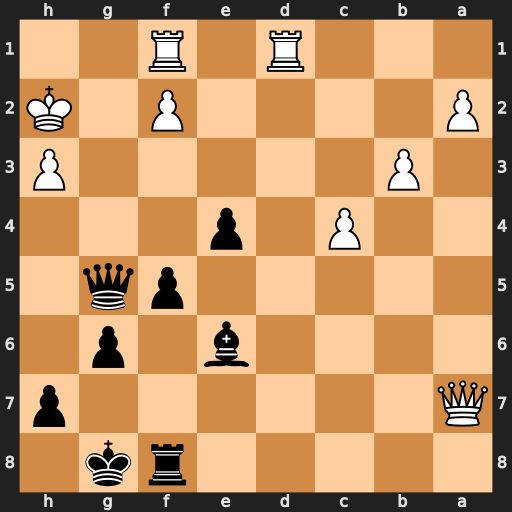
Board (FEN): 5rk1/Q6p/4b1p1/5pq1/2P1p3/1P5P/P4P1K/3R1R2
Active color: b
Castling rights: -
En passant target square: -
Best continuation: f4 Rd7 Qh6 Rxh7 Qxh7